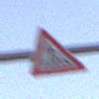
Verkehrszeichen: FussgaengerueberwegLinks
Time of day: SunriseSunset
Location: Outdoor (RoadRail)
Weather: PartlyCloudy
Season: NotSpecified
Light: Natural